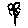
Label: flower